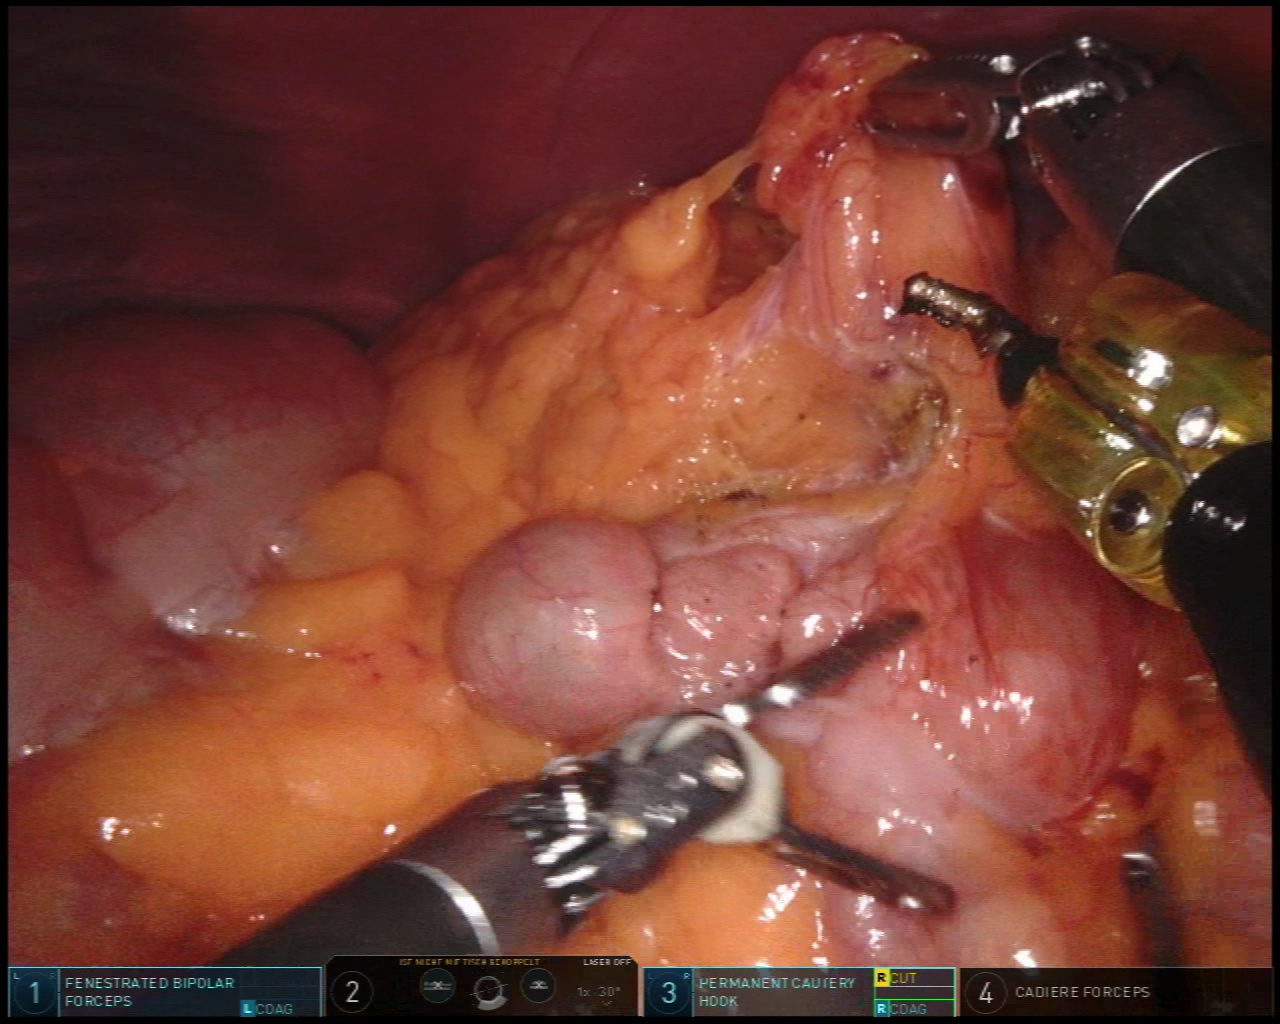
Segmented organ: colon
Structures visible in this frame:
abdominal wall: yes
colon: yes
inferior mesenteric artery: no
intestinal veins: no
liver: no
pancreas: no
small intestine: no
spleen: no
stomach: no
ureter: no
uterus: no
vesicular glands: no